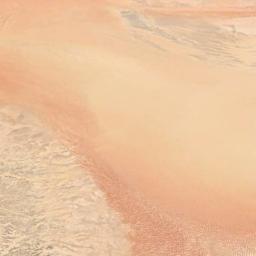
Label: desert